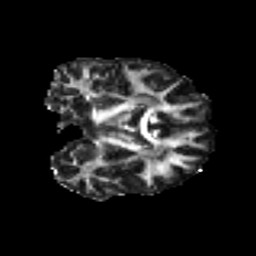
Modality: FA
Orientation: coronal
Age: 45
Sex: female
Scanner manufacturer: ge
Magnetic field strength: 3 T
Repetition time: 7.8 s
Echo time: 0.0606 s